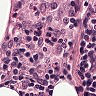
Metastatic tissue present: no